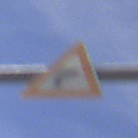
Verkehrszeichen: KurveRechts
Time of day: MorningAfternoon
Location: Outdoor (RoadRail)
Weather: PartlyCloudy
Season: NotSpecified
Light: Natural